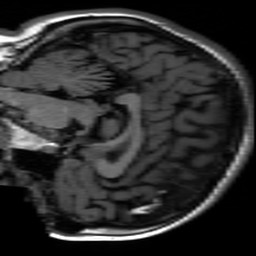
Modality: inplaneT1
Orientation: sagittal
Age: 21
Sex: female
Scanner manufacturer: ge
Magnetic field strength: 3 T
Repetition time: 2.499 s
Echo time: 0.02513 s